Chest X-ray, AP view. Patient: 30 years old, sex F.
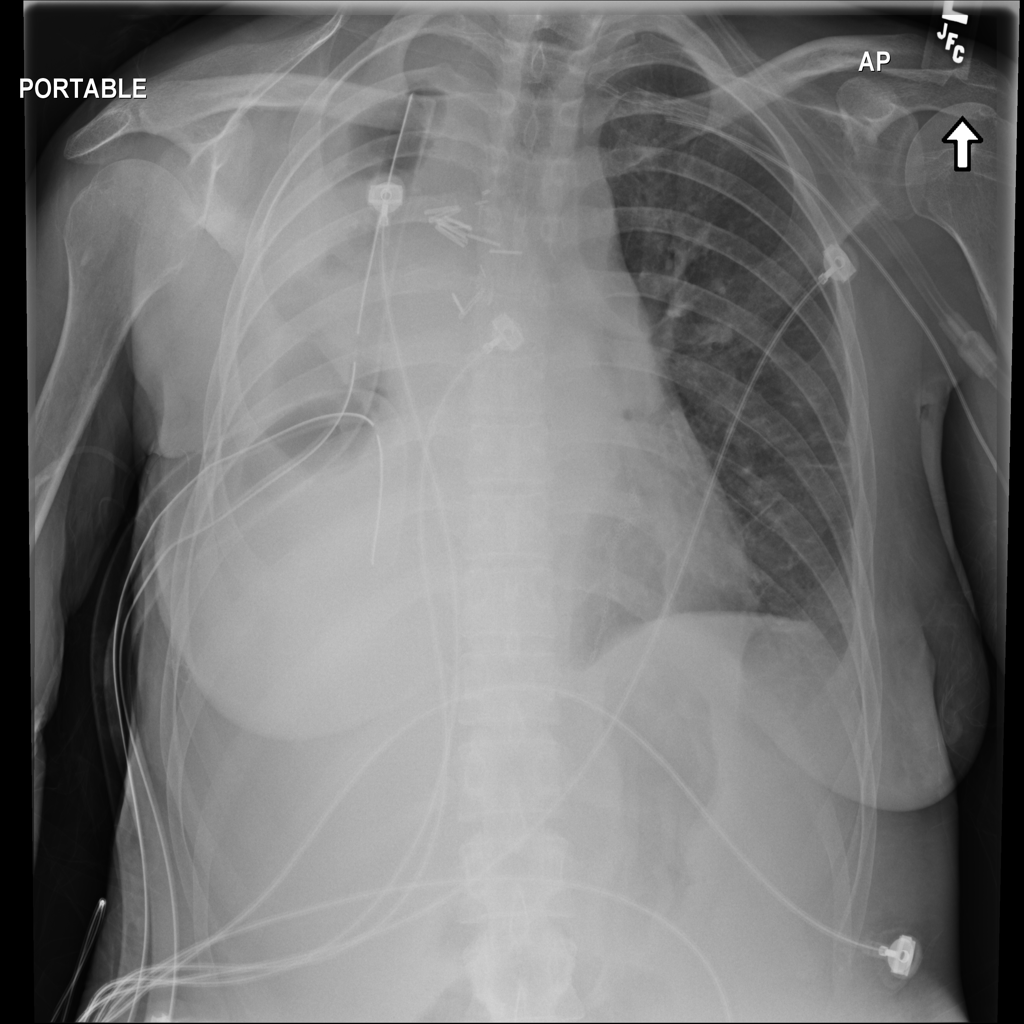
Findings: No Finding